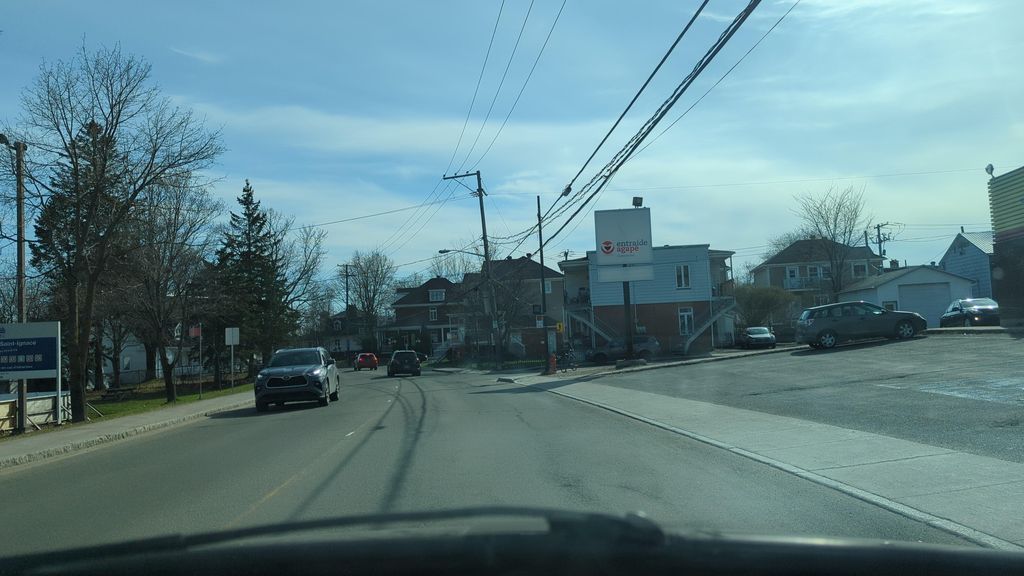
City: quebec_city